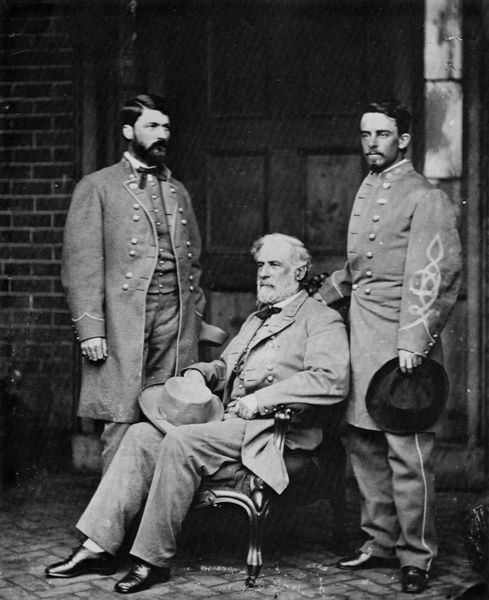
Titel: Robert E. Lee
Künstler: Mathew B. Brady
Schlagwörter: gruppe, hand, mann, schatten, weiß, sitzen, elegant, frisuren, grau, holz, hut, hüte, jahrhundertwende, licht, männer, ohr, profil, schwarz, stuhl, tür, haus, herren, muster, schleife, teppich, zylinder, alt, anzug, bart, bärte, jacke, profile, wand, architektur, augen, blicke, bärtig, geschichte, kleidung, kragen, stehen, steine, vollbart, bildnis, gruppenportrait, gruppenporträt, hände, portrait, porträt, boden, haare, mantel, sessel, sitzend, drei, vater, schleifen, england, scheitel, fliegen, spanien, lehne, italien, pflaster, schuhe, hemden, mauer, ziegel, backstein, hof, amerika, bank, industrie, soldaten, drei männer, ernst, glanz, dekor, türrahmen, socke, poliert, knöpfe, gehrock, schick, krempe, stehende, foto, fotografie, photographie, posen, fussboden, eingang, innenhof, lehnstuhl, porträts, schwarzweiss, fliesen, militär, uniform, uniformen, jacken, mäntel, abzeichen, anlass, photo, gemäuer, klinker, portät, general, binde, schwartz, halsbinde, usa, stickereien, livree, geputzt, westen, sitzender, aufnahme, präsident, sohn, englisch, gouverneur, offiziere, söhne, direktor, ziegelstein, südstaaten, haustüre, lee, biesen, formal, mexico, patriarch, doppelreiher, altes, großbritannien, ganzkörperportrait, knöpfte, konsul, 19. jahrhundert, 20. jahrhundert, genearl, adjutant, kaisserreich, gruppenproträt, avter, histoscher, livingstone